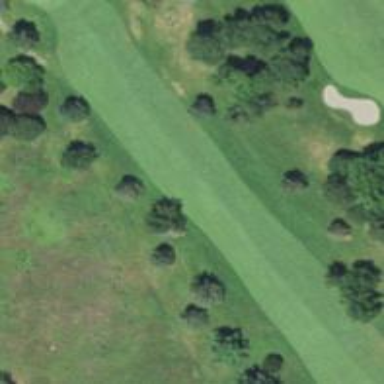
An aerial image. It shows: View of golf hole.